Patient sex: M
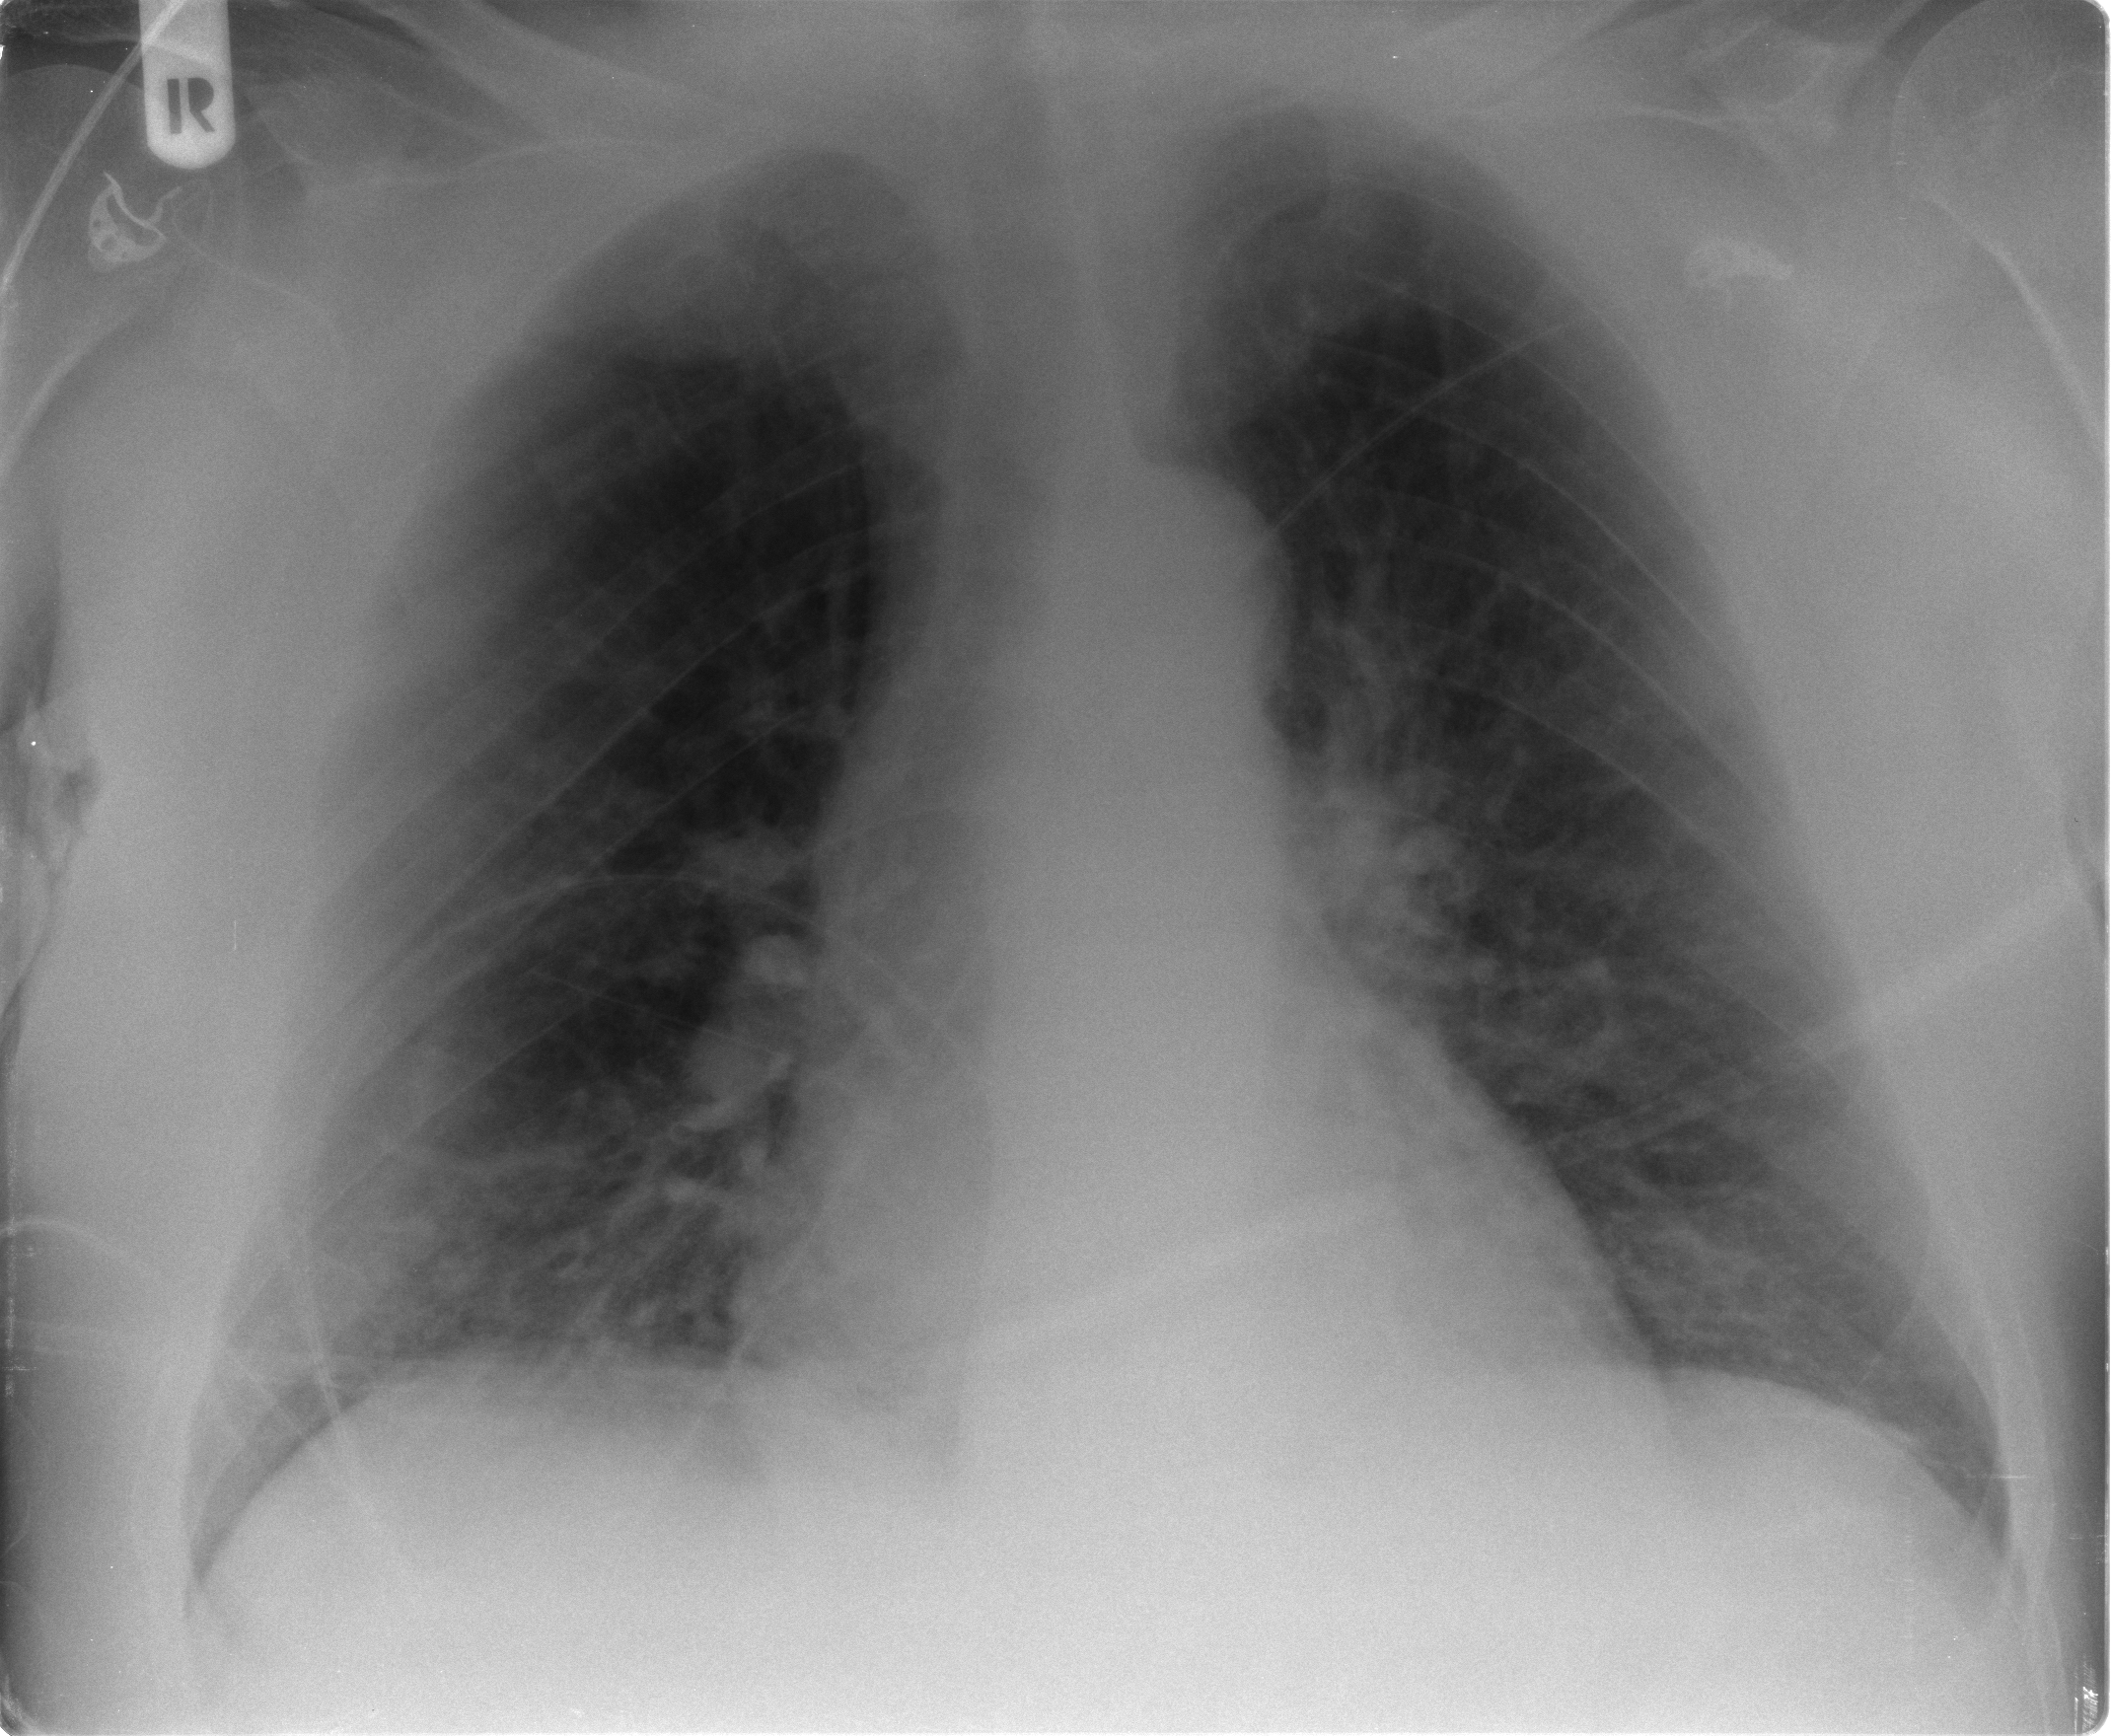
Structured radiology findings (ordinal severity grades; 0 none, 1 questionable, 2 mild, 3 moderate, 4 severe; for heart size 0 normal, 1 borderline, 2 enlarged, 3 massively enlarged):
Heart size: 0
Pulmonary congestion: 2
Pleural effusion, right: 0
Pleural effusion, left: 0
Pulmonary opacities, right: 0
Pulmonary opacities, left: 0
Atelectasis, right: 2
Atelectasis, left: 2